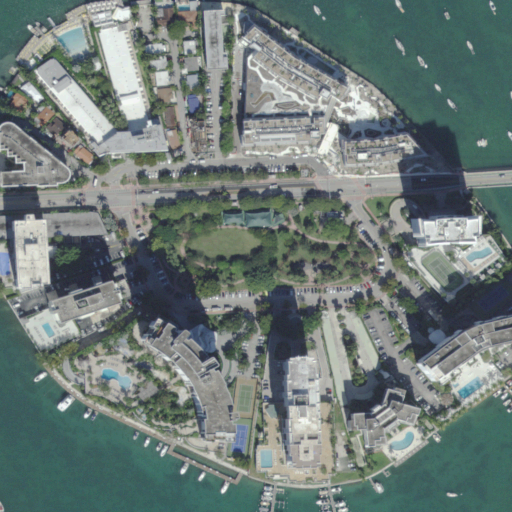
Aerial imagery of island in Florida named Belle Isle containing medium intensity development, open water, high intensity development, low intensity development, open development, herbaceous wetlands, barren land, and woody wetlands